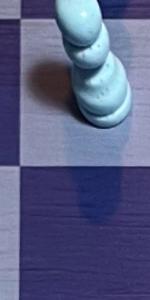
Label: Empty